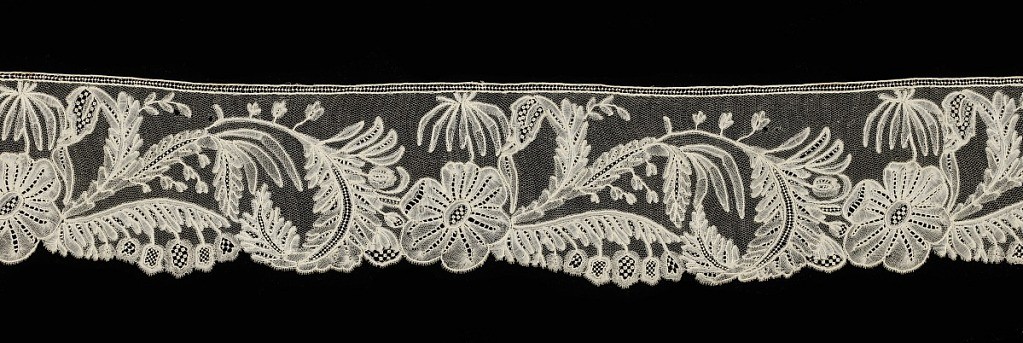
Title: Band
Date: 19th century
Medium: linen Technique: bobbin lace with needle ground
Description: Band in a design of floral scrolling branches alternating with blossoms.